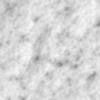
Label: no_change